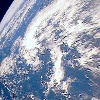
Label: cloud